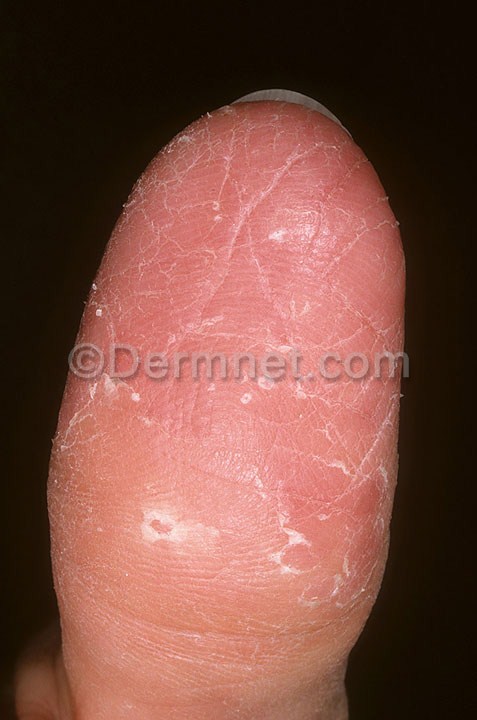
Disease: Eczema Photos